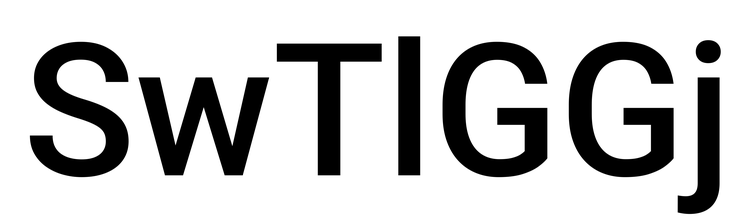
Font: Roboto_Medium